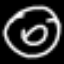
Label: donut